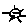
Label: sun